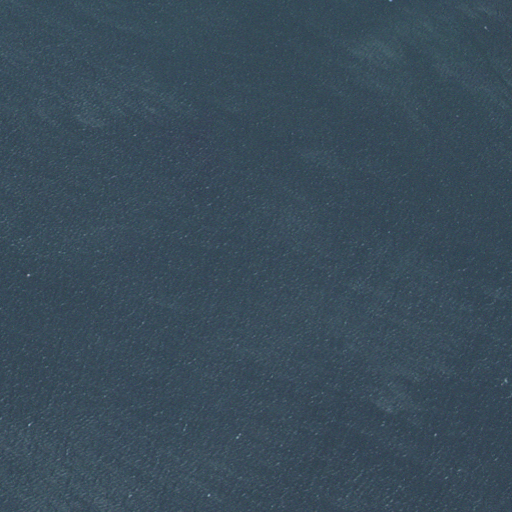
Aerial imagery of island in Massachusetts named Joe Beach Ledge containing only open water